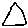
Label: triangle